Interaction volume radius: 10 \u00c5
Interaction volume height: 10 \u00c5
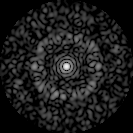
Disorder parameter: 0.8744